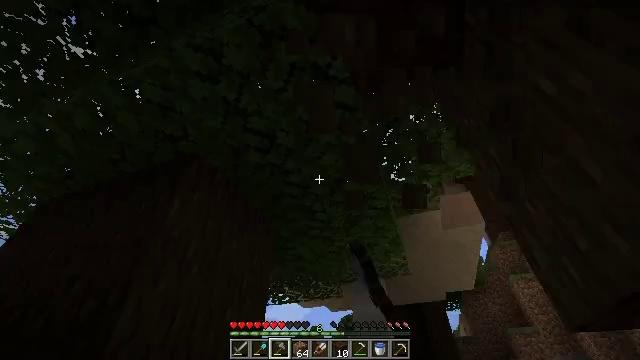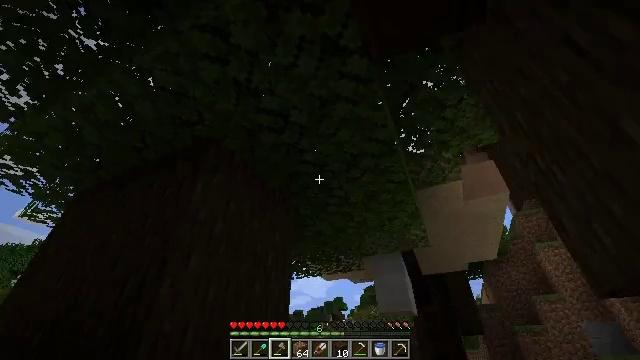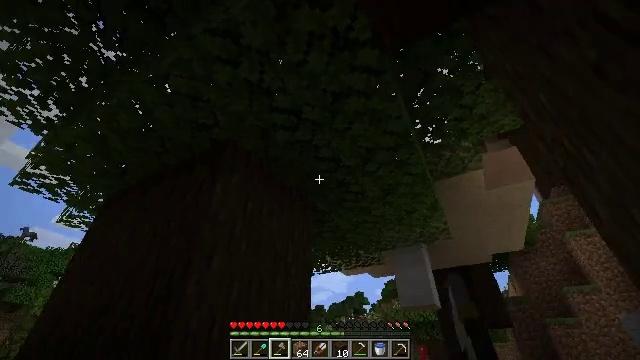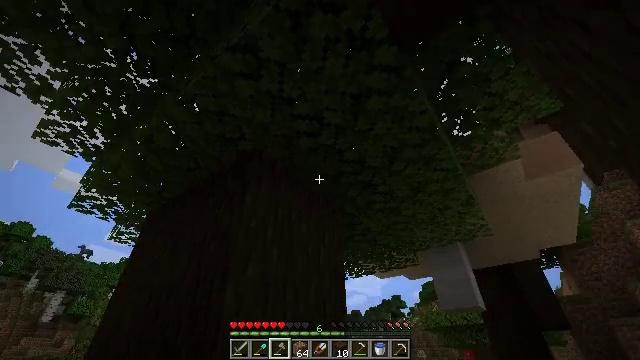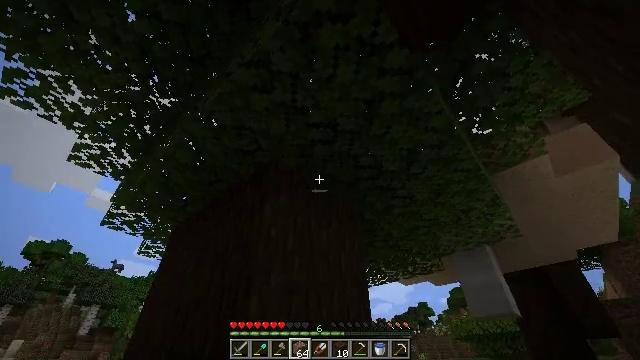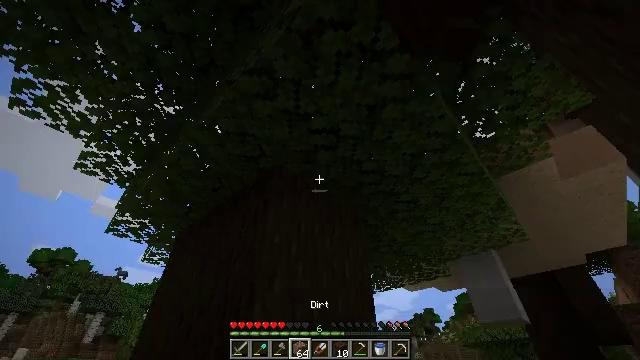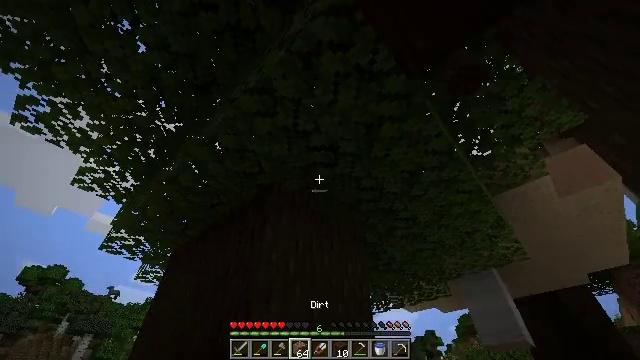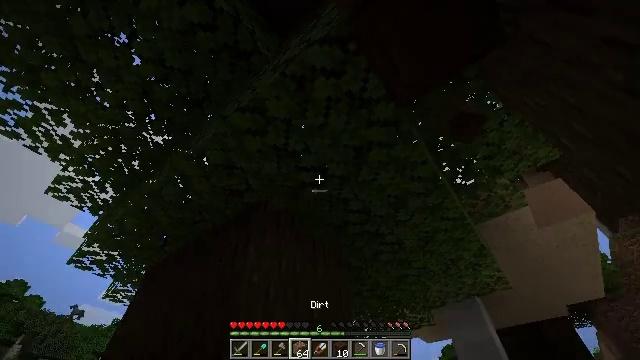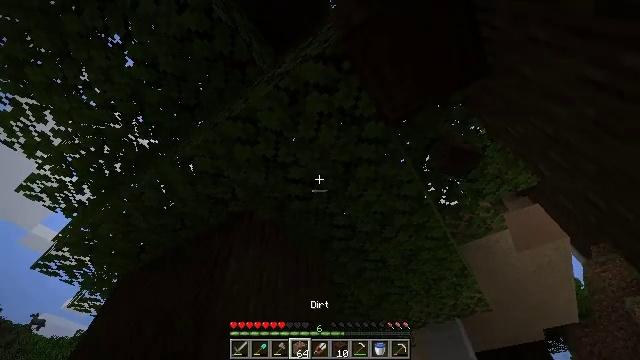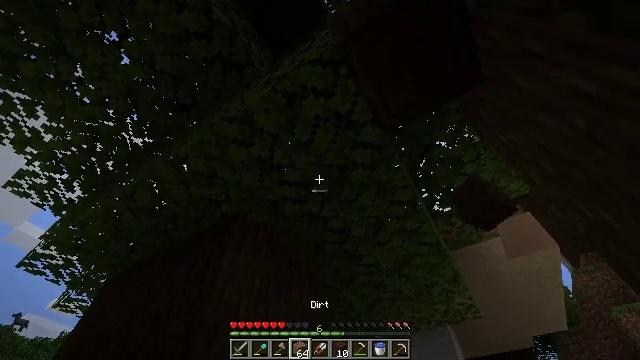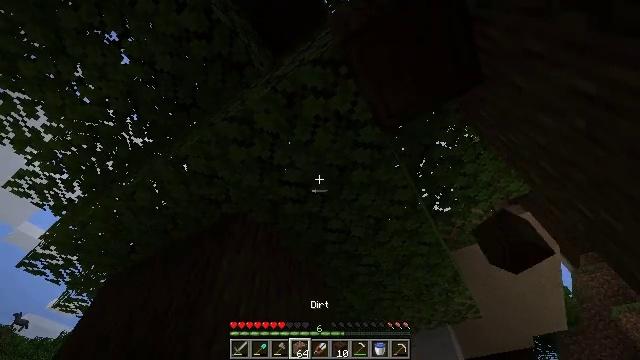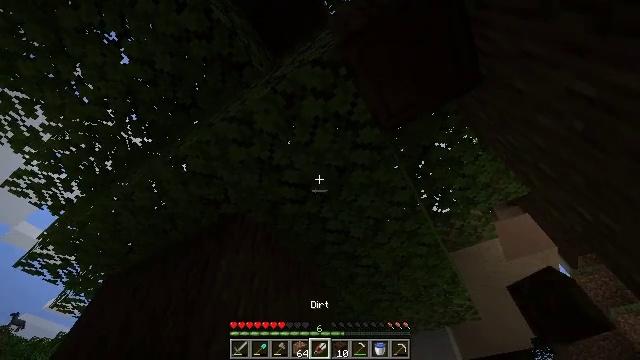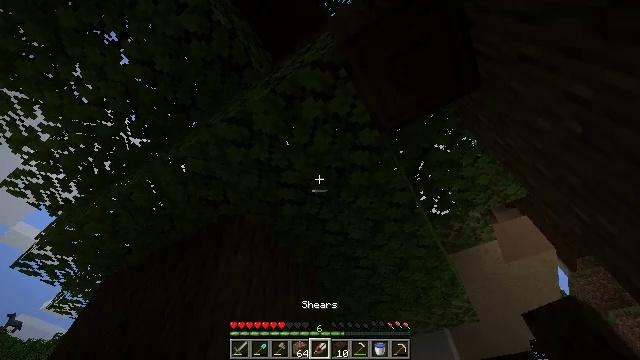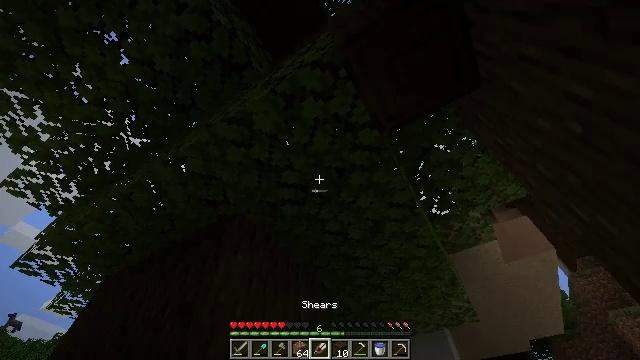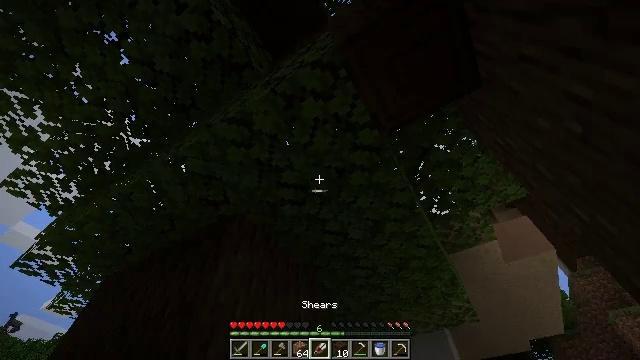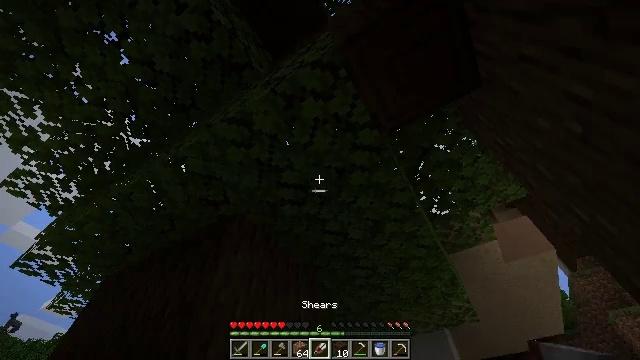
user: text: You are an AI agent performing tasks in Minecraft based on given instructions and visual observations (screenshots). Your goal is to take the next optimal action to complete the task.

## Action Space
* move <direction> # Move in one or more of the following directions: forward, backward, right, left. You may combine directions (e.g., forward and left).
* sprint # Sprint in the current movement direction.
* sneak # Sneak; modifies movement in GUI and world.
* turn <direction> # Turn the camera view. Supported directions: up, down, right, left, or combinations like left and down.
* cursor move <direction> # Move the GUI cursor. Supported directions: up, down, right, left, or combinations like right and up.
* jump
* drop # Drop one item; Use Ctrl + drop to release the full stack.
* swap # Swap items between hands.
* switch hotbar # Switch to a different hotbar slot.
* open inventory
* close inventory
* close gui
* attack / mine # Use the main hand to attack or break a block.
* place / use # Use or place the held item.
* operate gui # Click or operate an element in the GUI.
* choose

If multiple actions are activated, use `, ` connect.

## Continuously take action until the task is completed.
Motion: motion action
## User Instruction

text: Collect dark oak leaves by breaking them.
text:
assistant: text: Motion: turn left and down
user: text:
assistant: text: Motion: turn left
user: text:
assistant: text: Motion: turn left
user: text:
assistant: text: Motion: turn left and up, switch to hotbar 4
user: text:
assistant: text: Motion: turn up, switch to hotbar 4
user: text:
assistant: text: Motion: turn up, switch to hotbar 4
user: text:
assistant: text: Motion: turn right and up, switch to hotbar 4
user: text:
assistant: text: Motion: turn right and up
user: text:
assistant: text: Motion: turn right
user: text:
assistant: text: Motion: no_op
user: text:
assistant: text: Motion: switch to hotbar 5
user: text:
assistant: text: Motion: switch to hotbar 5
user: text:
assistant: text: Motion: switch to hotbar 5
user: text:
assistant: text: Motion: no_op
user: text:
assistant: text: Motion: use / place
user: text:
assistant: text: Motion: use / place
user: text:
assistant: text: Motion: use / place
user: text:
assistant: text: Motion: no_op
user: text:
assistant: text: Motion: turn up
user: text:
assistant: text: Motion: no_op
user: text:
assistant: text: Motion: no_op
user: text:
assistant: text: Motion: no_op
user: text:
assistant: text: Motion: no_op
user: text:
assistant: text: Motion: no_op
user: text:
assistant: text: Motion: no_op
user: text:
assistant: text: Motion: no_op
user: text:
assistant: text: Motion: turn left and up
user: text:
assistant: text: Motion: turn up
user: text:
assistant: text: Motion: use / place
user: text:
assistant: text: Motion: use / place